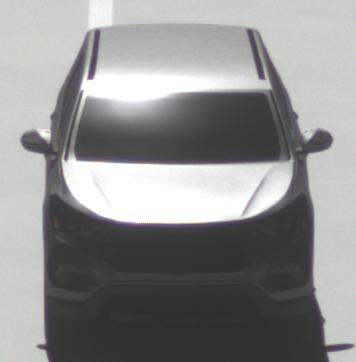
Make: Hyundai
Model: Santa Fe 2.4 GDI
Detailed model: Santa Fe (DM)
Model produced from: 2017/08
Model produced until: 2018/01
Doors: 5
Color: gray
Road condition: dry road
Daytime: midday
Contrast: high contrast